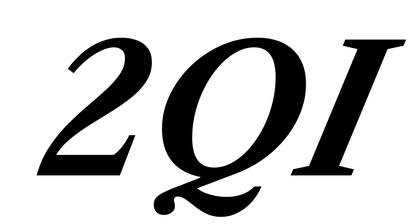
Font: LibreCaslonText-Italic_Bold_Italic